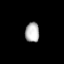
Tissue: lung
Cell type: Fibroblasts
Senescence score: 0.561
Nuclear area (px): 271
Mean DAPI intensity: 181.72